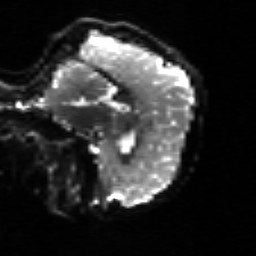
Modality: sbref
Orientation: sagittal
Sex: male
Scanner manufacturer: siemens
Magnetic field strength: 3 T
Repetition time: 5 s
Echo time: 0.071 s